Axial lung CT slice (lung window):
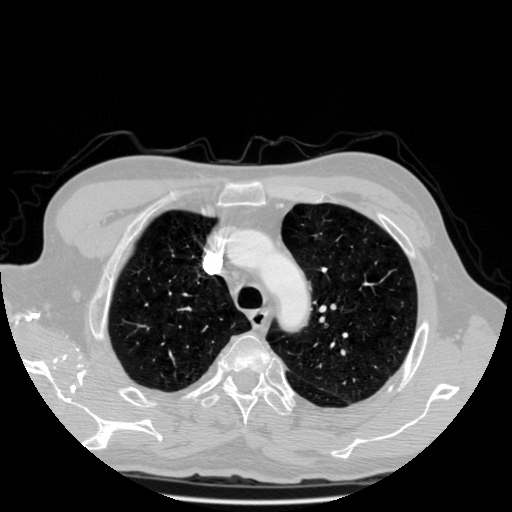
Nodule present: no